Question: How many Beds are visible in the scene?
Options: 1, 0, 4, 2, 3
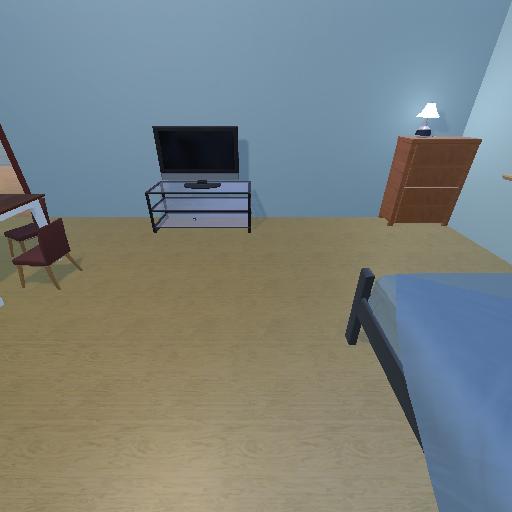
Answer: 1